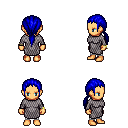
a pixel art fantasy rpg character, female body template, human, tanned skin, chain mail, white pants, blue ponytail hairstyle, bracelets, four views (front, back, left, right), 2x2 character sprite sheet, small pixel art, hard edges, no anti-aliasing